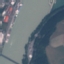
Label: River